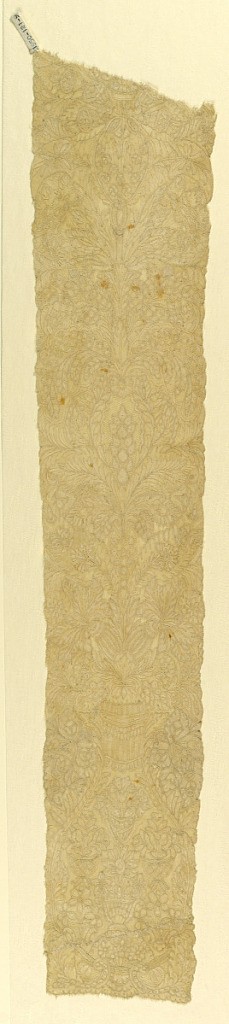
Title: Cap streamer
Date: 18th century
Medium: linen Technique: bobbin lace, Brussels style
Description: Bobbin lace lappet.